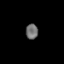
Tissue: skin
Cell type: Fibroblasts
Senescence score: 0.683
Nuclear area (px): 186
Mean DAPI intensity: 108.656